Question: In my 'table' if I click table header data will be sorted. There is checkbox in that header, when I click on header title that checkbox also clicking. I want only working the sort when I click on header title.

This is the table header code.
'''
<thead>
<tr>
<?php if ($folder_id && $sub_folders) { ?>
<th width="2%"><input type="checkbox" id="selectall" class="selected_check"></th>
<?php } ?>
<?php if (isset($sub_folders)) { ?><?php } else { ?>
<th width="5%"></th>
<?php } ?>
<th width="5%"></th>
<th class="vf-icon"></th>
<th ><?php if (isset($sub_folders)) { ?><a href="<?php echo base_url('files/browse') . "/" . $folder_id . "/title"; ?>" style="cursor: pointer;"><?php } else { ?><a href="<?php echo base_url('files/browse') . "/0/title"; ?>" style="cursor: pointer;"><?php } ?>Title</a></th>
<th width="20%" class="text-center"><?php if (isset($sub_folders)) { ?><a href="<?php echo base_url('files/browse') . "/" . $folder_id."/size"; ?>" style="cursor: pointer;"><?php } else { ?><a href="<?php echo base_url('files/browse') . "/0/size"; ?>" style="cursor: pointer;"><?php } ?>Size</a></th>
<th width="20%" class="text-center"><?php if (isset($sub_folders)) { ?><a href="<?php echo base_url('files/browse') . "/" . $folder_id."/last_updated"; ?>" style="cursor: pointer;"><?php } else { ?><a href="<?php echo base_url('files/browse') . "/0/last_updated"; ?>" style="cursor: pointer;"><?php } ?>Last Updated</a></th>
<th width="20%" class="text-center"><?php if (isset($sub_folders)) { ?><a href="<?php echo base_url('files/browse') . "/" . $folder_id."/created_by"; ?>" style="cursor: pointer;"><?php } else { ?><a href="<?php echo base_url('files/browse') . "/0/created_by"; ?>" style="cursor: pointer;"><?php } ?>Created By</a></th>
<th></th>
</tr>
</thead>
'''
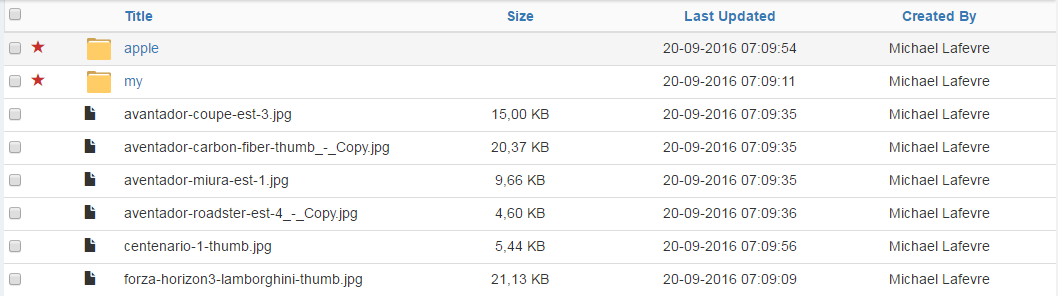
Answer: I think the issue is 'Propagation'.
use this code in your jQuery function.
'''
event.stopPropagation();
'''
read <URL> for your additional knowladge.
Cheers.